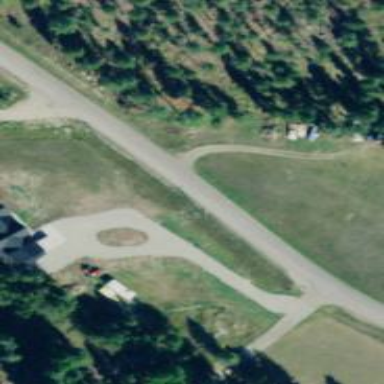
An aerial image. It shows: Asphalt road classified as tertiary.